Question: Using PHP or any other web-tools, is there a way we can convert an image in to a numeric representation, depending on its colors. For example, if I have .jpg .tiff, .gif, .bmp files, can I turn that image in to a file that only contain number. Where each of these numbers will correspond to a color? any help would be greatly appriciated.
For ex:

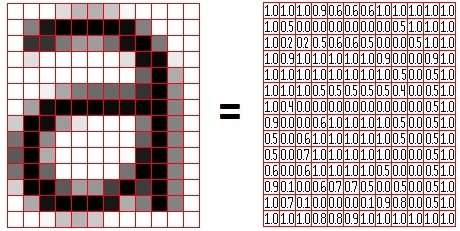
Answer: Using . The following example asumes it's a JPG file, but could be replaced with another file type.
'''
<?php
$image = 'path/to/image.jpg';
$colorArray = array();
$im = imagecreatefromjpeg($image);
$width = imagesx($im);
$height = imagesy($im);
for($i=0;$i<$height;$i++) {
for($j=0;$j<$width;$j++) {
$color = imagecolorat($im, $j, $i);
$color = imagecolorsforindex($im, $color);
$colorArray[] = array('width' => $j, 'height' => $i, 'red' => $color['red'], 'green' => $color['green'], 'blue' => $color['blue'], 'alpha' => $color['alpha']);
}
}
print_r( $colorArray );
?>
'''